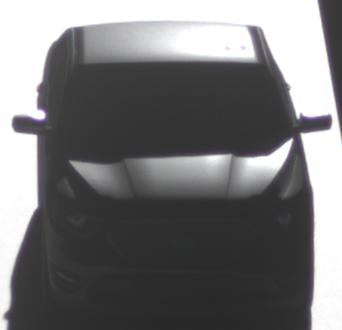
Make: Ford
Model: Taurus
Detailed model: SHO
Model produced from: 2012
Model produced until: 2019
Doors: 4
Color: black
Road condition: dry road
Daytime: morning or afternoon
Contrast: high contrast